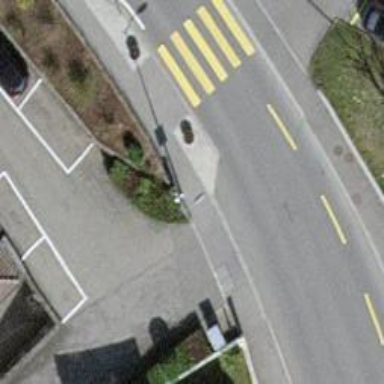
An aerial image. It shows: Marked crossing with zebra stripes on the road.